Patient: sex M, age 67
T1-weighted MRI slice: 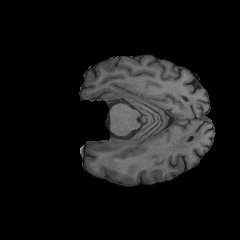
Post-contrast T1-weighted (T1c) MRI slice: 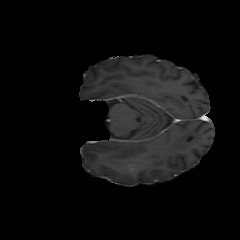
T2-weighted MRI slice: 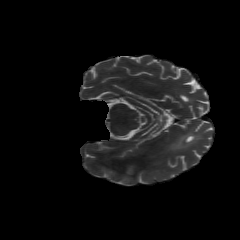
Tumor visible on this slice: yes
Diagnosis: Glioblastoma, IDH-wildtype
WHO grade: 4